Question: I'm using Hibernate Validator to validate the input fields in my form. Ideally I'd want to show an error message next to each field when there is a problem with that field.
In the register form I ask for a password and to repeat the password and I want to make sure they match. Using <URL> I was able to implement this. The problem with this is of course that the validation happens at the class level which means the error message is only shown when I do:
'''
<form:errors path="*" />
'''
I thought this would be fine, I'll be doing validation client-side as well and I can do the inline approach there, if people have turned off JS, it's not that bad that I have a group element to show the errors. The problem with this approach is that I have to be able to say for instance:
'''
'Name' field cannot be empty
'Email' field is invalid
'''
As I am making this application with i18n in mind, I can't hard code the field names like 'Email' and 'Name' so I have the following in my 'User' entity for validation ('{fieldEmpty}' is just a string that says 'cannot be empty'):
'''
@Email(message = "{register_EmailInvalid}")
@NotBlank(message = ""{register_EmailField}" {fieldEmpty}")
private String email;
@NotBlank(message = ""{register_NameField}" {fieldEmpty}")
private String name;
@NotBlank(message = ""{register_FirstNameField}" {fieldEmpty}")
private String firstName;
@NotBlank(message = ""{register_PasswordField}" {fieldEmpty}")
private String password;
@NotBlank(message = ""{register_PasswordRepeatField}" {fieldEmpty}")
private String passwordRepeat;
'''
This picks up the correct value for the field name according to the locale setting of the user but it also means I have to duplicate the 'register_EmailField', 'register_NameField', ... in my regular 'messages.properties' and my 'ValidationMessages.properties'.
The field names are at the moment all in the 'ValidationMessages.properties' and they are not being used when the page loads, so the form shows the labels always as my default locale.
In the picture below you can see that everything is in Dutch, except for the labels of my form. How should I approach this, am I missing a much easier way to accomplish this? Can I link the class-level validation message to a specific field?

If I put the form label messages in my 'messages_nl.properties' as well then it works of course but I don't want to have those messages duplicated.
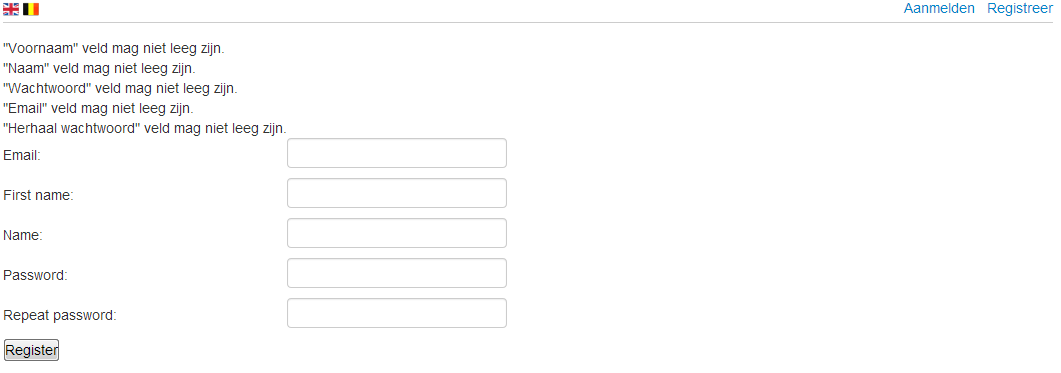
Answer: You only need to configure the 'LocalValidationFactoryBean'
'''
<mvc:annotation-driven validator="validator" />
<bean id="validator"
class="org.springframework.validation.beanvalidation.LocalValidatorFactoryBean">
<property name="validationMessageSource" ref="messageSource" />
</bean>
<bean id="messageSource" class="org.springframework.context.support.ReloadableResourceBundleMessageSource">
<property name="basenames">
<list>
<value>WEB-INF/i18n/messages</value>
<value>WEB-INF/i18n/application</value>
<value>classpath:ValidationMessages</value>
....
</list>
</property>
<property name="fallbackToSystemLocale" value="false"/>
</bean>
'''